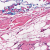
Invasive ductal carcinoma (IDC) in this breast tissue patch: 0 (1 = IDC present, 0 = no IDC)